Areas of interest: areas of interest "Scenic Spot"
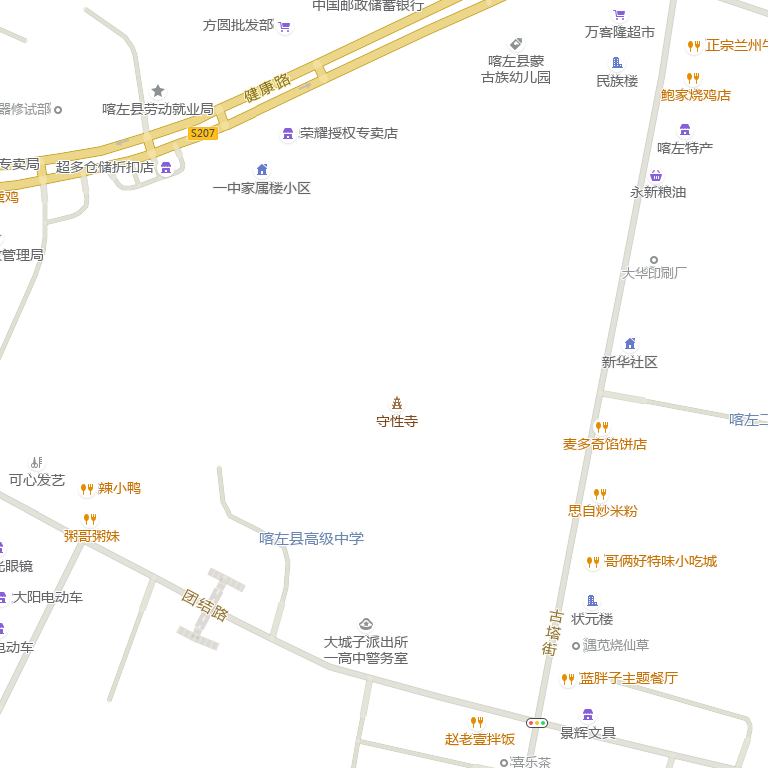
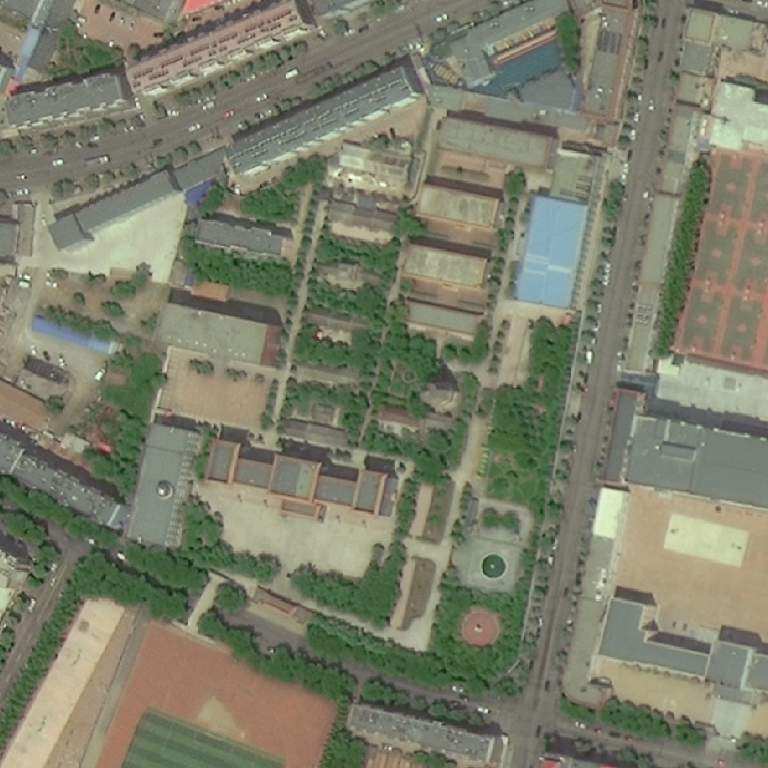